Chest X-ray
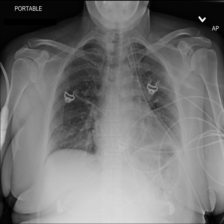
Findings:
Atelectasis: negative
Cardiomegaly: negative
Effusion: negative
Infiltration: negative
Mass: negative
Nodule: negative
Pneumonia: negative
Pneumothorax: negative
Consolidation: negative
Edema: negative
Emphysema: negative
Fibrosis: negative
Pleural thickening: negative
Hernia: negative